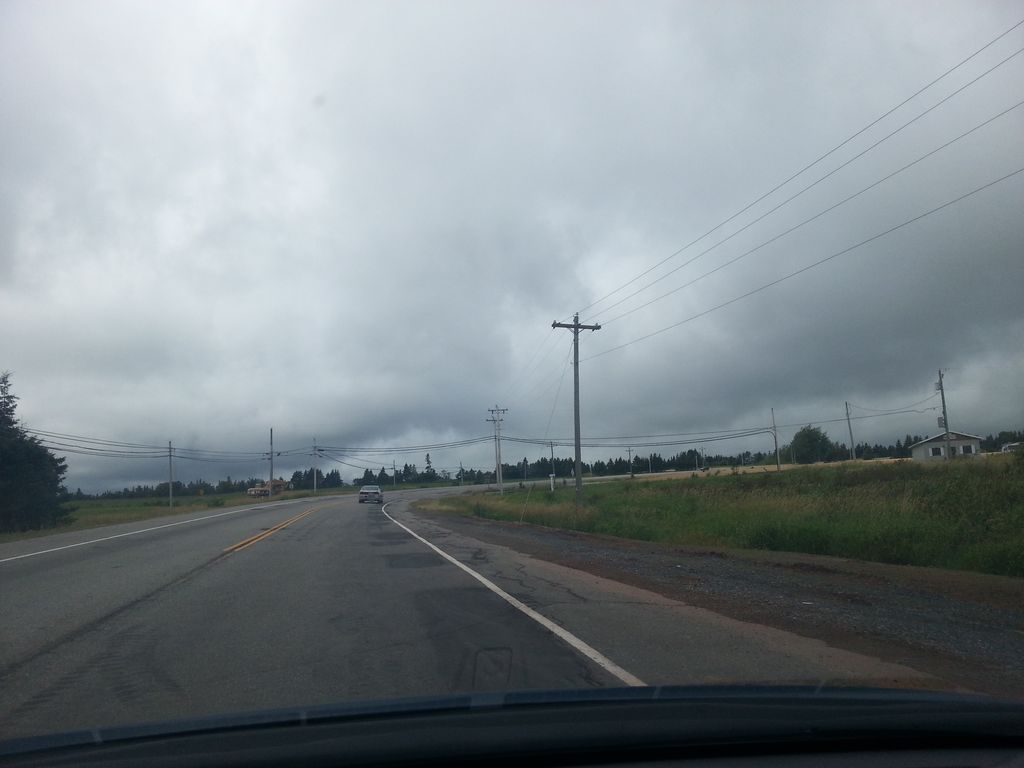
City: charlottetown